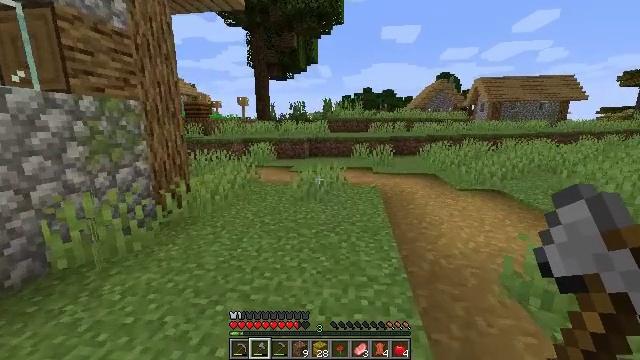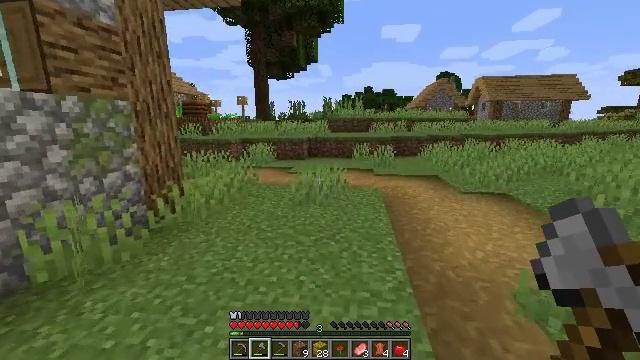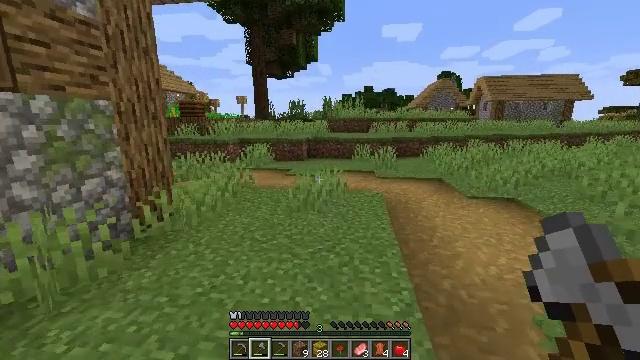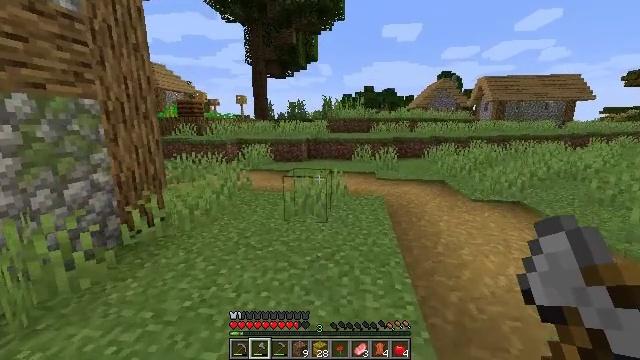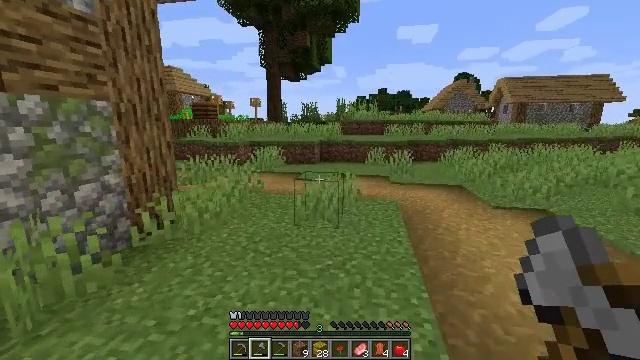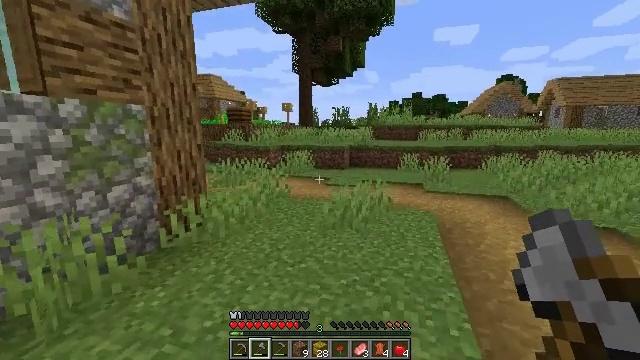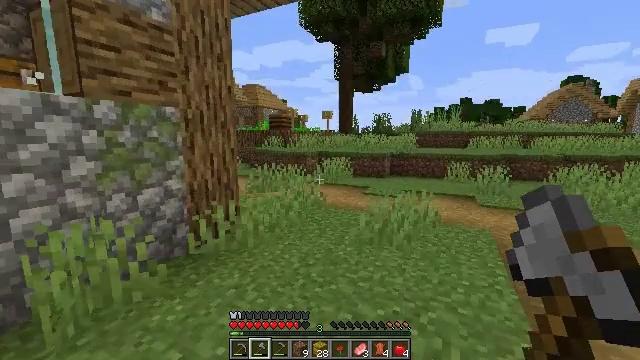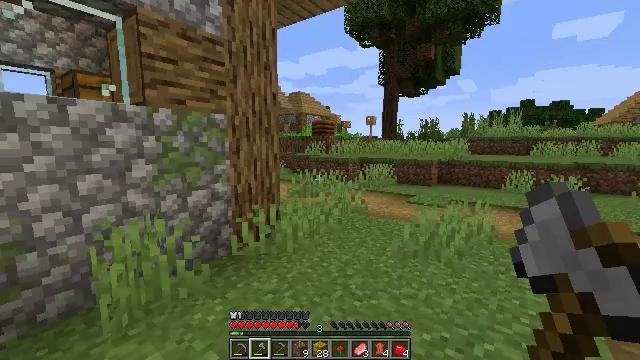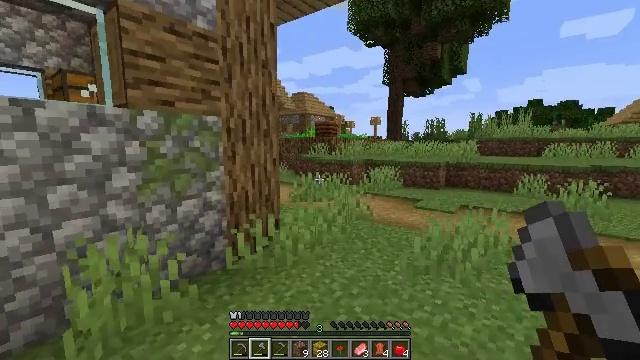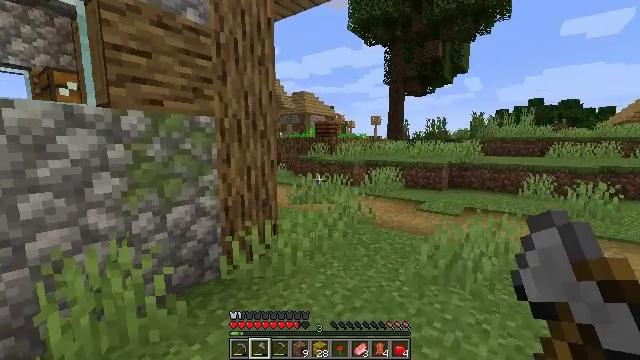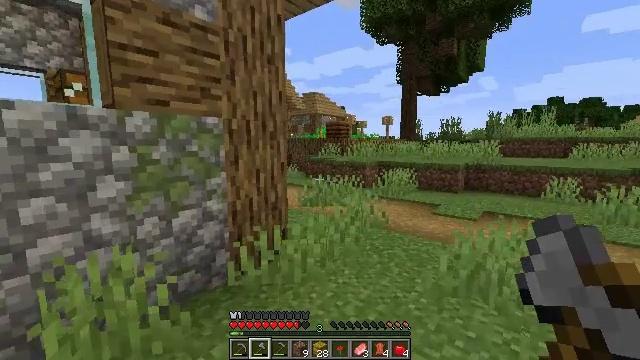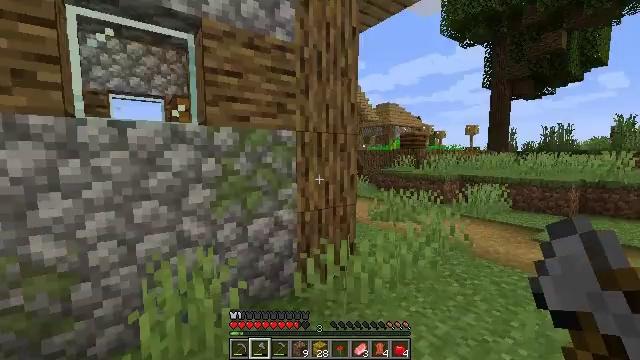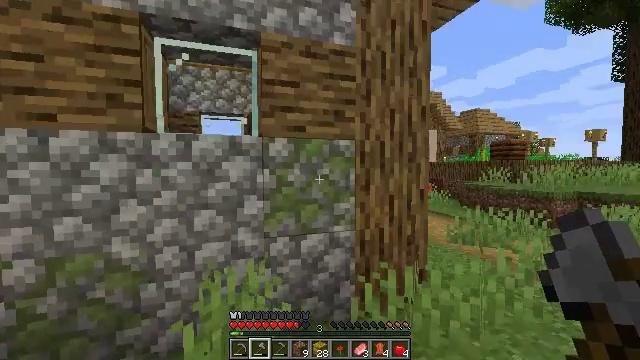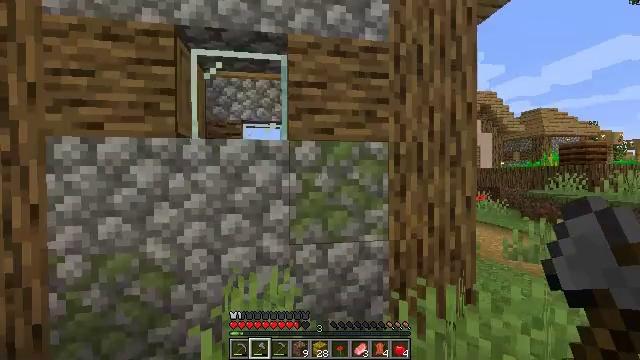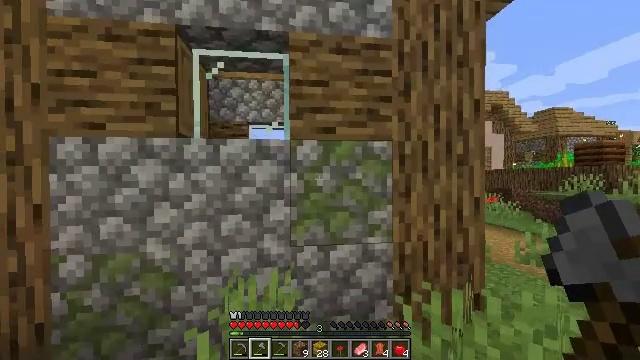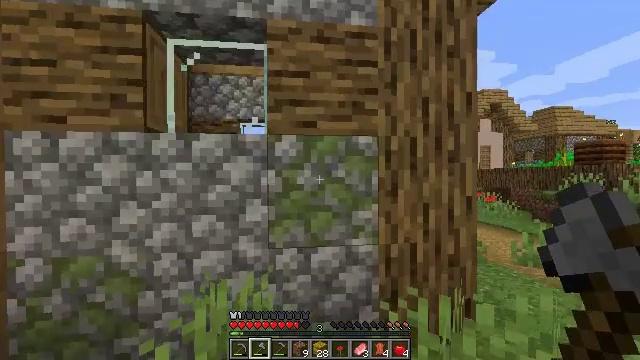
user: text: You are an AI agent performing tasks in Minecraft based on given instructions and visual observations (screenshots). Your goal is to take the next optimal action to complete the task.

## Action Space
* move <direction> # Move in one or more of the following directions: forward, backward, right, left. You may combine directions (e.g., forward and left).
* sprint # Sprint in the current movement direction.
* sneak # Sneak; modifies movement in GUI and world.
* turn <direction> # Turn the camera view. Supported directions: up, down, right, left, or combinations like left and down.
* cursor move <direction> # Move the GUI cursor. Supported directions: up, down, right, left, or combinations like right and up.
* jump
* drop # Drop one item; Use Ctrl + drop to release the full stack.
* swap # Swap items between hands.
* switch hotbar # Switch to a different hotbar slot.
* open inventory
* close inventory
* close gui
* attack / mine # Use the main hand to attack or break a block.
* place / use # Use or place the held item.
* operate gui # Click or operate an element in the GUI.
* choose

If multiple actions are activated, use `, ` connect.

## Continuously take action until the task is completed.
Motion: motion action
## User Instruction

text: craft item air
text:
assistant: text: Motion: move forward, sprint
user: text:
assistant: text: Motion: move forward, sprint
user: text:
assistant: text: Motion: move forward, sprint
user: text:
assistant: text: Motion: move forward, sprint, turn left
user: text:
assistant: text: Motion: move forward, sprint, turn left
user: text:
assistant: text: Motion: move forward, sprint, turn left and up
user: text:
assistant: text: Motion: move forward, sprint, turn left and up
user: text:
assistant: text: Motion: move forward, sprint
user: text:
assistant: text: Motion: move forward, sprint
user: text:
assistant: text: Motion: move forward, sprint, turn left
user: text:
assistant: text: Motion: move forward and move right, sprint, turn left and up
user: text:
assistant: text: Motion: move forward and move right, sprint, turn left and up
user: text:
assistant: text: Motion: move forward and move right, sprint, turn left and up
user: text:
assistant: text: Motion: move forward and move right, sprint, turn left
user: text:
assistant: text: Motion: move forward and move right, sprint
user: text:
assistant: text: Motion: move forward and move right, sprint
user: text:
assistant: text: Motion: move forward and move right, sprint
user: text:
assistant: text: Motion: move forward and move right, sprint, jump
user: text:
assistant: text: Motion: move forward and move right, sprint, jump
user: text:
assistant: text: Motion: move forward and move right, sprint, turn left and down, jump
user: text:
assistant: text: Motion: move forward and move right, sprint, jump
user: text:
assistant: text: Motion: move forward and move right, sprint, turn down, jump
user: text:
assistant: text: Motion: move forward and move right, sprint
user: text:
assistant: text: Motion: move forward and move right, sprint
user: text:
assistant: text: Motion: move forward and move right, sprint
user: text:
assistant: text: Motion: move forward and move right, sprint
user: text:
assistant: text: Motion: move forward and move right, sprint
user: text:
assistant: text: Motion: move forward and move right, sprint
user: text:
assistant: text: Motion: move forward and move right, sprint
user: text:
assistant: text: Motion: move forward and move right, sprint